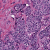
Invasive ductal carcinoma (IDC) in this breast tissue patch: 0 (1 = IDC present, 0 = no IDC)